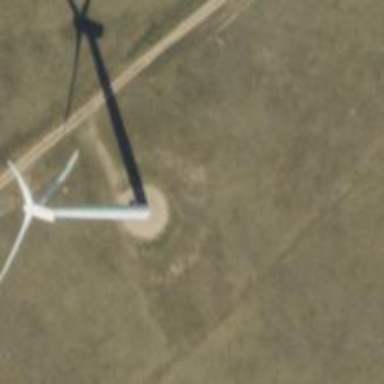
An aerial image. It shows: Wind power generator employing wind turbines.